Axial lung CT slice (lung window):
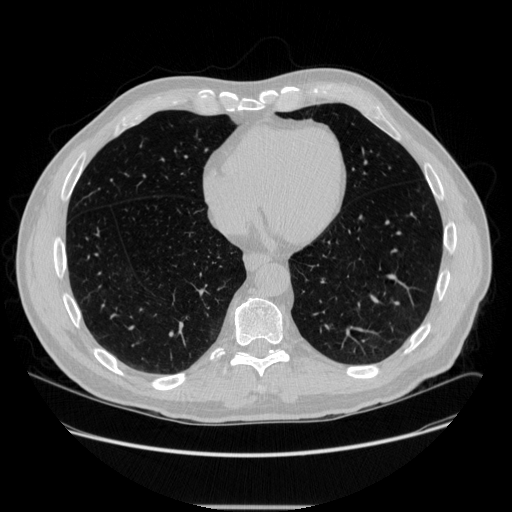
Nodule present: no